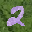
Label: 2